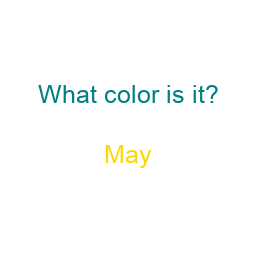
Color: gold
Background color: white
Question text color: teal